Question: I have a page with a list of items. Items have several actions assigned to them. (see screenshot).
One may choose to directly click on an icon next to each row or check a checkbox on the left hand side.
The issue is that after clicking an item OR checking a checkbox of several items and then clicking an action there is a lag (a second or so). Imagine having 100 rows or more.

How can I improve the performance of my javascript code?
sample HTML of one row:
'''
<tr id="1960AGIMMGMRTB20314" class="">
<td class="checkbox">
<input type="checkbox" value="1960" class="checkbox">
</td>
<td class="">
<p><a href="/Devices/View/1960">GD009000246</a></p>
</td>
<td class="platform">PCGames</td>
<td class="cat">Up</td>
<td class="platform">
<div class="pbar"><span class="progresslabel"></span></div>
</td>
<td class="date">10.48.1.236</td>
<td class="options clearfix">
<a title="" class="iconMagnifier tip" href="/Packages/View/AGI-MM-GM-RTB-2.0.3.1.4">View</a>
<a title="" href="/Packages/PackageActionAsyncDeletePackage" data-ajax-type="DeletePackage" data-ajax-packageid="AGI-MM-GM-RTB-2.0.3.1.4" data-ajax-machineid="1960" class="iconDelete action tip">Remove</a>
</td>
</tr>
'''
javascript:
'''
// action invoker
$("a.action:not(.remove)").click(function (e) { // .remove => do not execute on download tasks page
var obj = $(this);
e.preventDefault();
if (!$(this).hasClass('disablelink')) {
var machineIds = getSelection(obj);
if (machineIds.length > 0) {
packageAction(obj.attr("data-ajax-packageid"), machineIds, obj.attr("data-ajax-type"));
};
}
$(".checkall").attr("checked", false);
});
function getSelection(obj) {
var selected = new Array();
if (obj.attr('data-ajax-machineId')) {
selected.push(obj.attr('data-ajax-machineId'));
} else {
$("input.checkbox:checkbox:checked:not(.checkall)").each(function () {
var machineId = $(this).val();
var packageId = obj.attr("data-ajax-packageid");
var operation = obj.attr("data-ajax-type");
if ($("#" + machineId + packageId.removeSpecialChars().toUpperCase() + "").size() != 0) {
var row = $("#" + machineId + packageId.removeSpecialChars().toUpperCase() + "");
row.has("a[data-ajax-type=" + operation + "]:not(.hide)").length ? selected.push(machineId) : $(this).attr('checked', false);
}
});
}
return selected;
}
// download, install, uninstall, remove, activate, deactivate package
function packageAction(packageId, machineIds, operationType) {
.....// to implement - not needed
'''
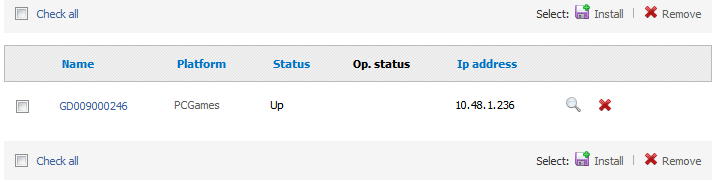
Answer: Querying objects out of the DOM is slow. The best thing to do is hold all of your data in javascript objects, do all the calculations and stuff you want, THEN update the DOM all at once. Ember.js and some other javascript libraries/tools have bound data which is cool, meaning you change an attribute in the javascript object and it automatically updates the DOM!